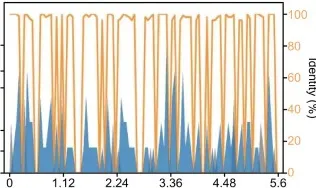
Human Parvovirus B19-specific nucleic acids were detected in mNGS samples of serum and blister fluid. Sequence distribution map: This part only shows the sequence distribution map of species with >=3 nonrepeat specific sequences detected. (A) Serum samples. The total length covered on the genome is 3623 bp, the coverage is 64.7427%, and the average depth is 1.65X.
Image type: chart (chart)